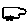
Label: car